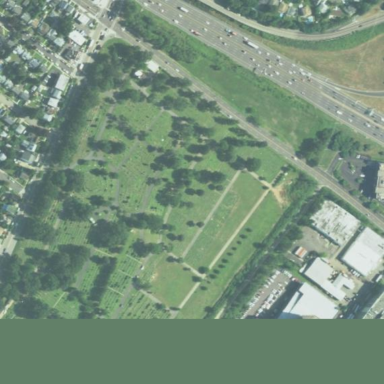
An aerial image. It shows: Cemetery.